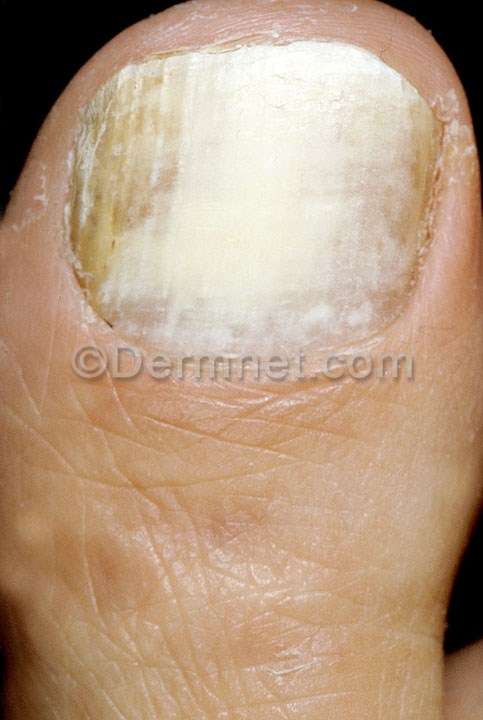
Disease: Nail Fungus and other Nail Disease